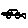
Label: car